Question: After I Analyzed my code, Xcode indicated a potential leak as shown below.

Is this something I should be concerned about?
In this code, the class that sets 'doublyLinkedList' is the sole owner and continues to manage this object throughout program execution.
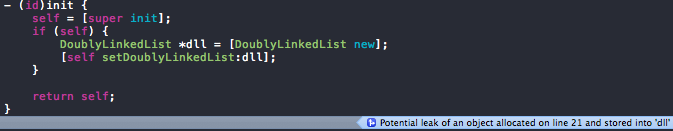
Answer: You may wish to do this instead:
'''
if (self) {
DoublyLinkedList *dll = [DoublyLinkedList new];
self.doublyLinkedList = dll;
[dll release];
}
'''
In the header, declare doublyLinkedList a '@property' that is retained.